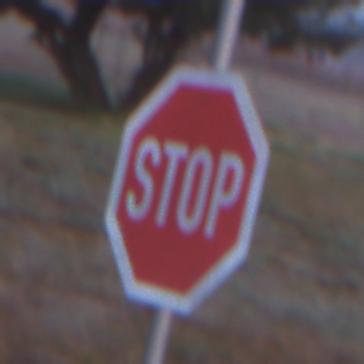
Verkehrszeichen: Stop
Umgebung: Outdoor, Nature
Tageszeit: SunriseSunset
Wetter: Clear
Licht: Natural
Jahreszeit: NotSpecified
Kontrast: LowContrast